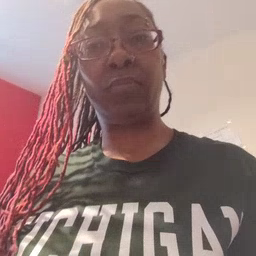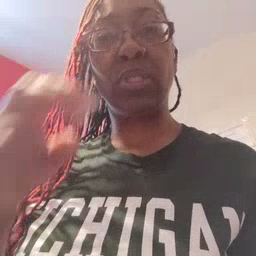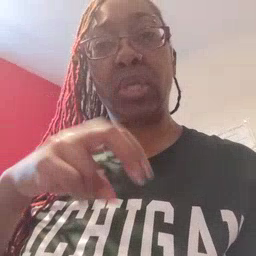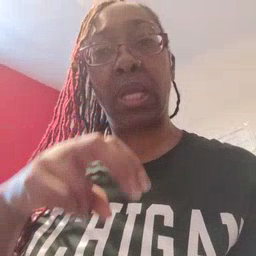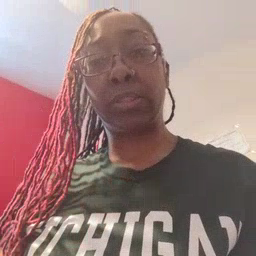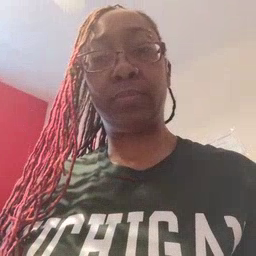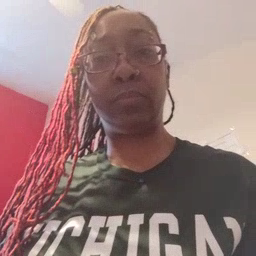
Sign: chair